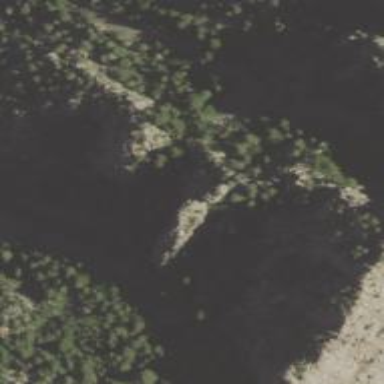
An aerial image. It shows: Natural cliff.